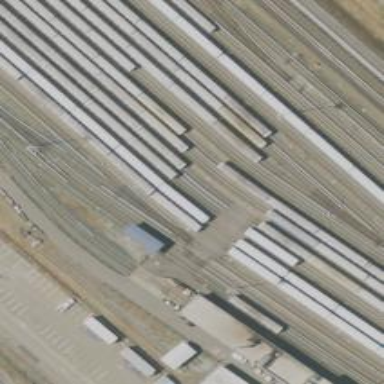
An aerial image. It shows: Yard area with electrified rail tracks.